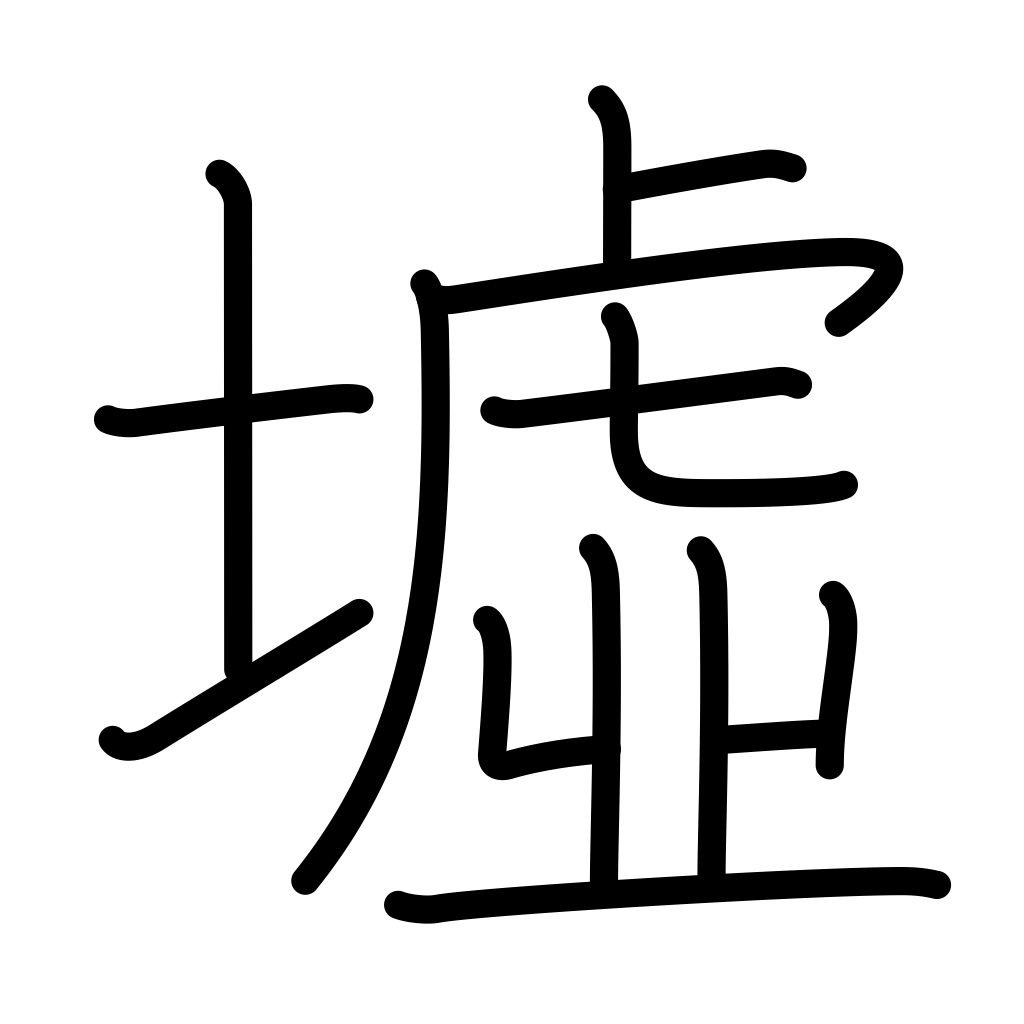
Meaning: ruins